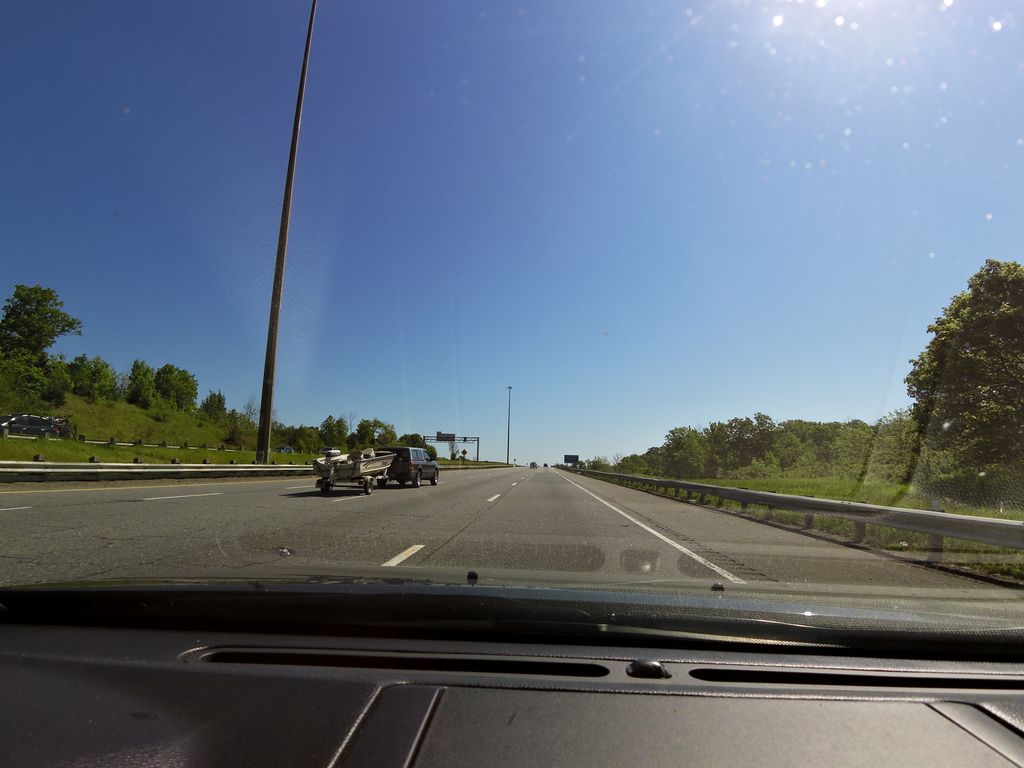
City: hamilton